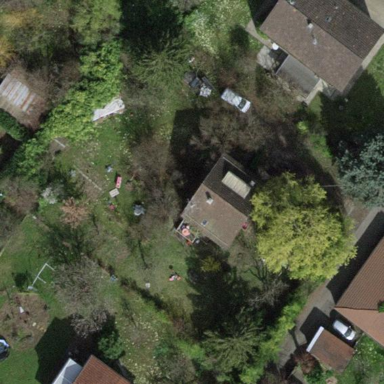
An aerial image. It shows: Garden surrounded by fence.